Interaction volume radius: 5 \u00c5
Interaction volume height: 30 \u00c5
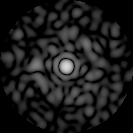
Disorder parameter: 0.8731